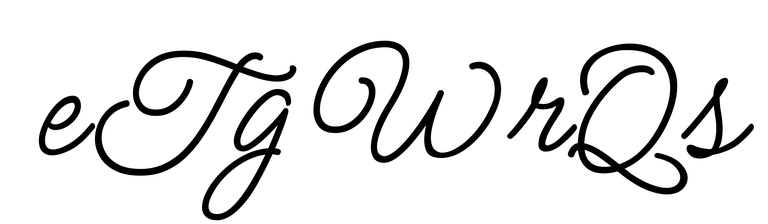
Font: MeowScript-Regular